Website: macys
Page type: customer-info-address
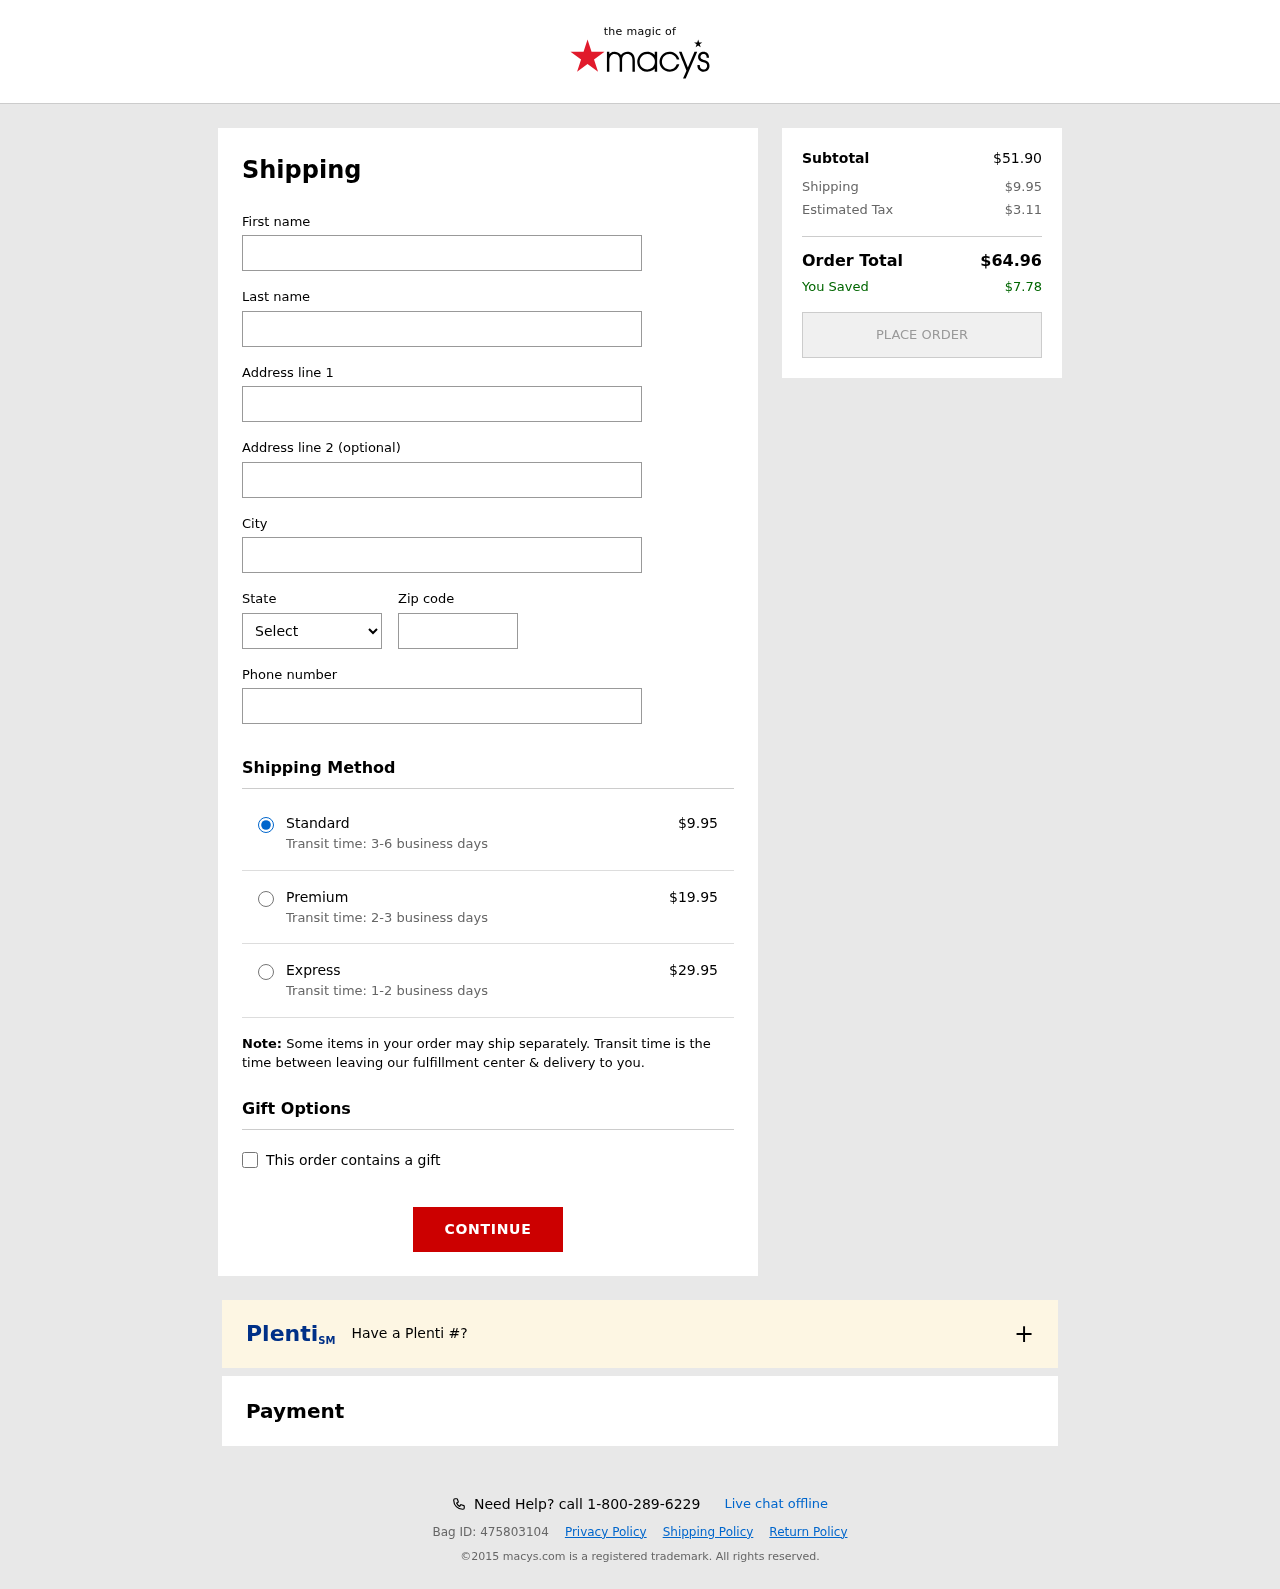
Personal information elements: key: PII_CITY
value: Pearsonbury
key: PII_FIRSTNAME
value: Alec
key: PII_LASTNAME
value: Weaver
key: PII_PHONE
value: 8518064099
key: PII_POSTCODE
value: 68064
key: PII_STATE_ABBR
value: PR
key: PII_STREET
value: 3466 John Bridge Apt. 110
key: PII_STREET2
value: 14758 Gloria Plains Apt. 899
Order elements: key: ORDER_SHIPPING_COST
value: $9.95
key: ORDER_SHIPPING_COST_PREMIUM
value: $19.95
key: ORDER_SHIPPING_COST_EXPRESS
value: $29.95
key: ORDER_SUBTOTAL
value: $51.90
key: ORDER_TAX
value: $3.11
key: ORDER_TOTAL
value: $64.96
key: ORDER_SAVINGS
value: $7.78